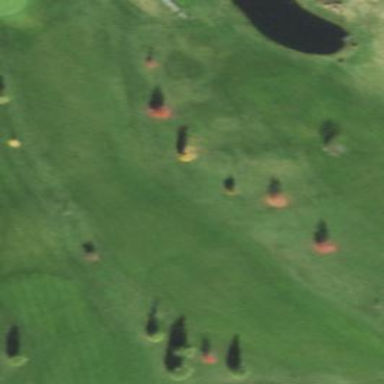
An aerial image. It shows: Golf fairway in the image.